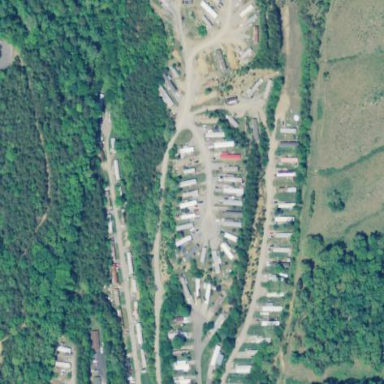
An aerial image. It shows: Residential area designated as trailer park.